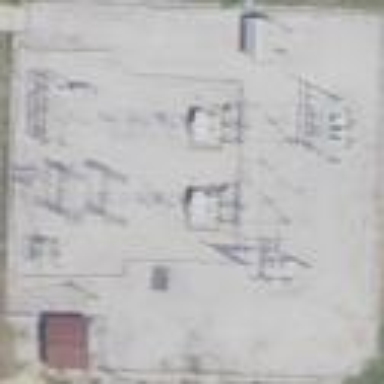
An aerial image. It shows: Power substation surrounded by fence.